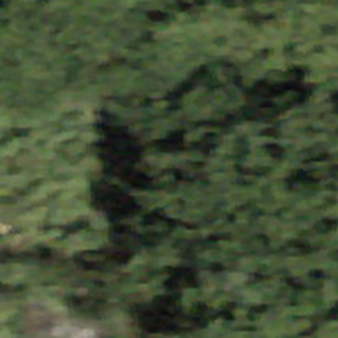
Label: other